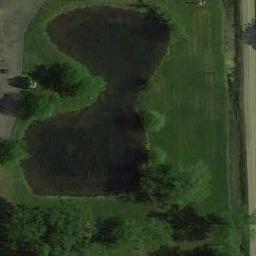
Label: meadow